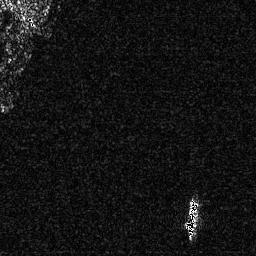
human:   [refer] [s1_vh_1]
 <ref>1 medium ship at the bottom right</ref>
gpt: <box>[[69, 76, 78, 94, 0]]</box>